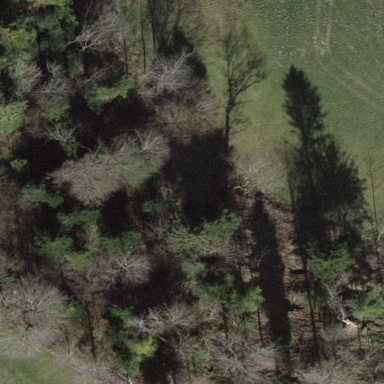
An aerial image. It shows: Forest area.